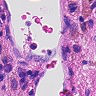
Metastatic tissue present: no